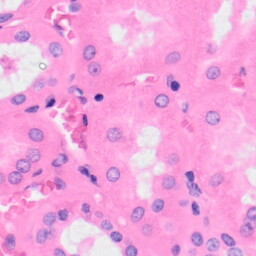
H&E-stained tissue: Kidney